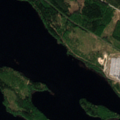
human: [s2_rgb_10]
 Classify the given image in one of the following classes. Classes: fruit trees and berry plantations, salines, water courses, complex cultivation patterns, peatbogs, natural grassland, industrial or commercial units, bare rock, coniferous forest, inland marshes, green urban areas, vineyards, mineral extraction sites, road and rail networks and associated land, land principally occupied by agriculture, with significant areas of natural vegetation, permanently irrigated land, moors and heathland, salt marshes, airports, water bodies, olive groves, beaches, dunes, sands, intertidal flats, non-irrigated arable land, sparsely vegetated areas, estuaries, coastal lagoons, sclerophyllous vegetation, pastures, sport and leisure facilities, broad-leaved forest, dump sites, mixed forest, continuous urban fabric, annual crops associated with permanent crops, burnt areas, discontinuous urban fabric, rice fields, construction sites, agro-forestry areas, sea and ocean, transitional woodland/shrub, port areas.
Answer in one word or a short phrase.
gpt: mixed forest, transitional woodland/shrub, water bodies